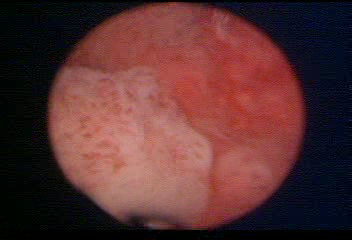
Modality: WLC
Class: Malignant
Subclass: HighGradePapillary
Lesion: L1
Stage: T1
Morphology: Papillary
Bladder cancer association: Yes
Annotated structures: Tumor